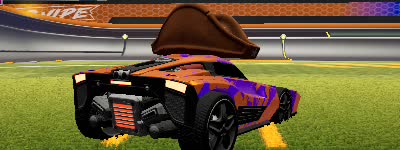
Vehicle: breakout